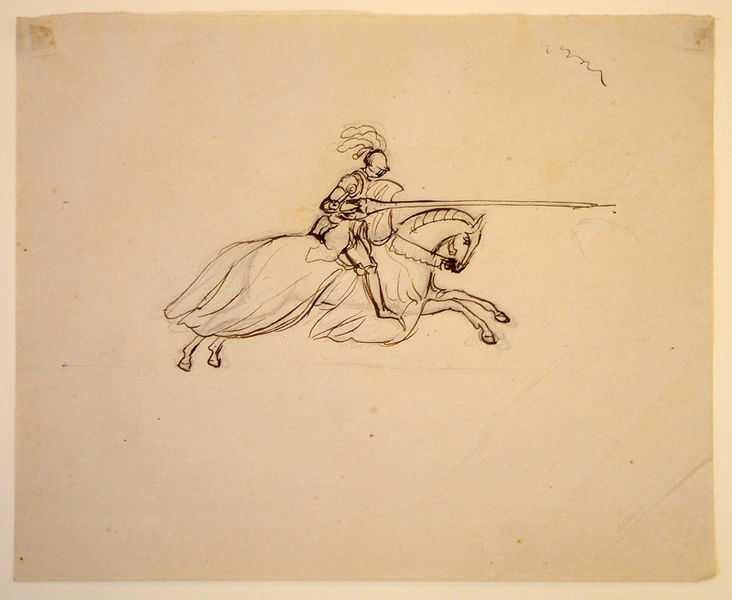
Titel: Sketch for Knight for "The Past"
Künstler: Thomas Cole
Standort: Amherst (Massachusetts, USA)
Institution: Mead Art Museum, Amherst College
Schlagwörter: feathers, fight, king, soldier, sword, white, black, dress, feather, glove, man, armor, armour, helmet, knight, metal, drawing, paper, black and white, fabric, sketch, battle, boots, flying, pen, ancient, cape, renaissance, ink, pants, shoes, pencil, medieval, war, cloth, horse, hero, reins, shield, warrior, riding, charcoal, hooves, gallop, jump, jumping, run, angry, fast, mane, point, pole, weapon, spear, ride, rider, running, racing, saddle, lance, warrier, midieval, parchment, colorless, list, solder, steed, gorse, joust, charge, stallion, plume, torment, listing, gauntlet, charging, jousting, tournament, bravery, barding, waring, chivary, jouster, warhorse, pike, tormnet, 창, 말, 기사, 스케치, 돈키호테, 갑옷